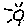
Label: sun